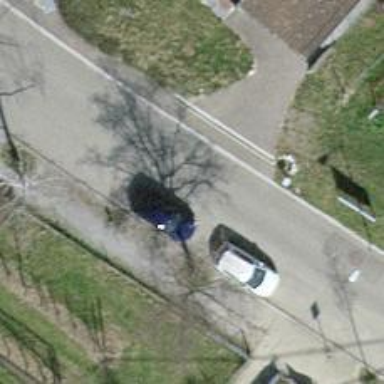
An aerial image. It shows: Residential road with asphalt surface.